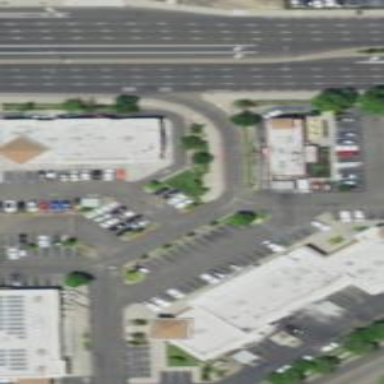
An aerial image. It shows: Commercial area.